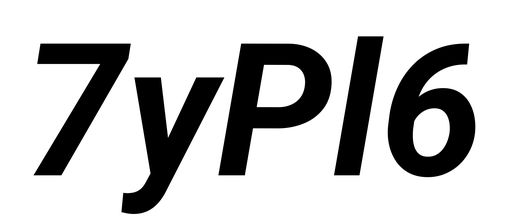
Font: Roboto-Italic_Bold_Italic